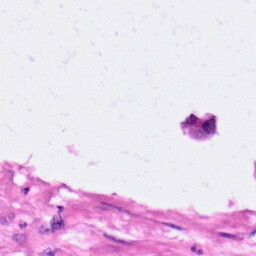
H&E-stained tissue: Pancreatic